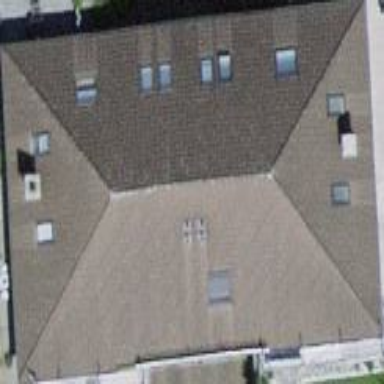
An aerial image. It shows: Terrace building with hipped roof.